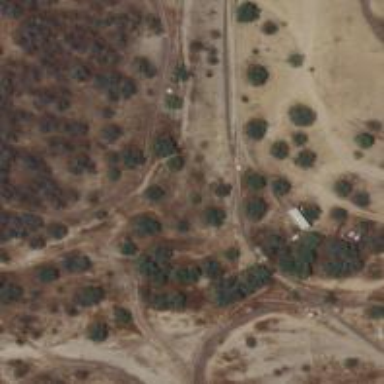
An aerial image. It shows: Miniature railway.